Interaction volume radius: 5 \u00c5
Interaction volume height: 30 \u00c5
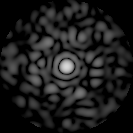
Disorder parameter: 0.8122